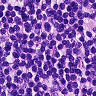
Metastatic tissue present: no